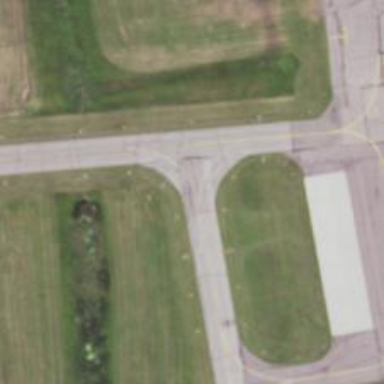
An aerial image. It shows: View of taxiway at the airport.